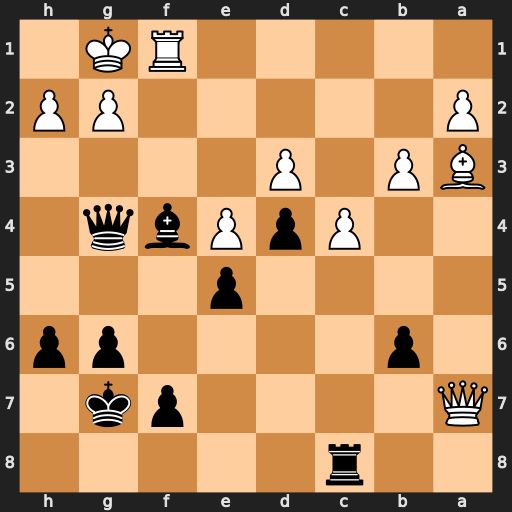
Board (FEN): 2r5/Q4pk1/1p4pp/4p3/2PpPbq1/BP1P4/P5PP/5RK1
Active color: b
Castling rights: -
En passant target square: -
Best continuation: Qe2 Bc1 Bxh2+ Kxh2 Qxf1